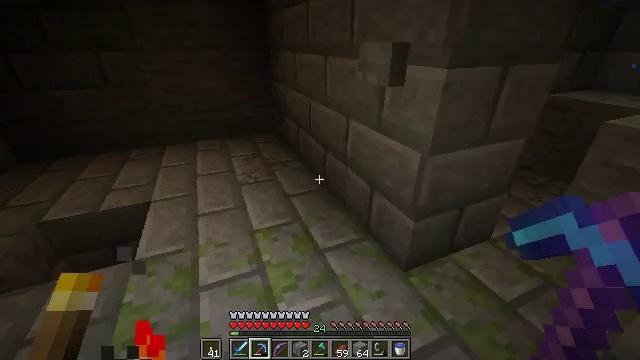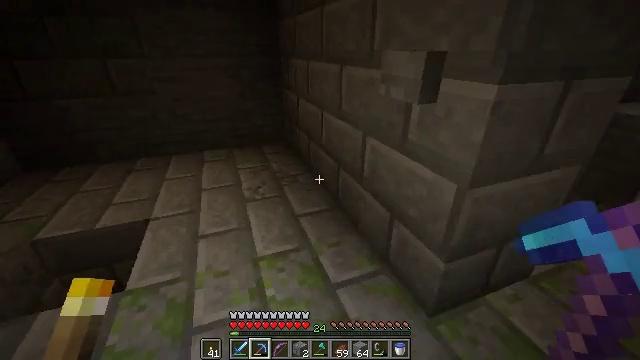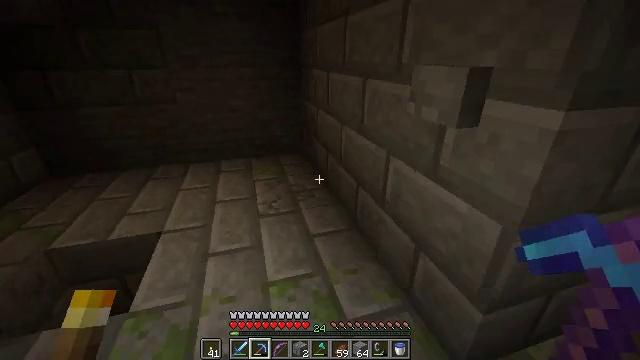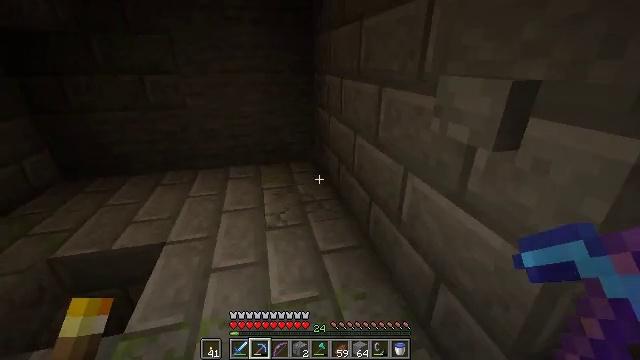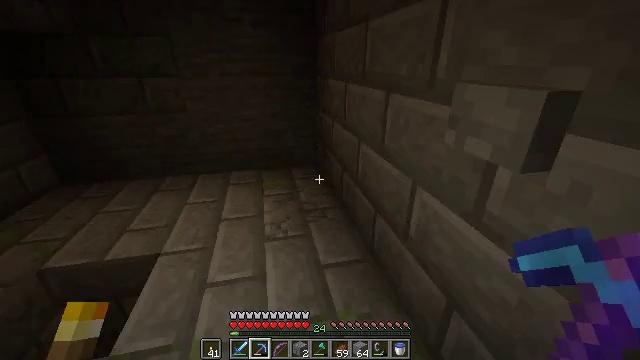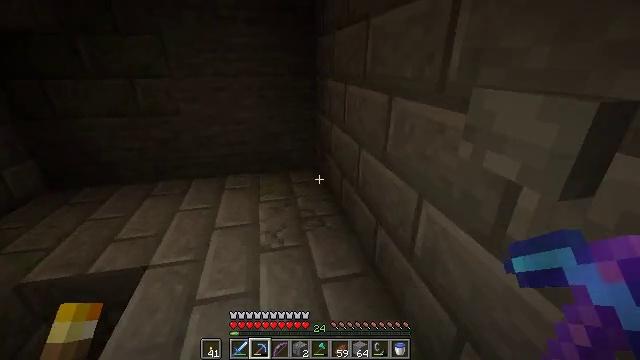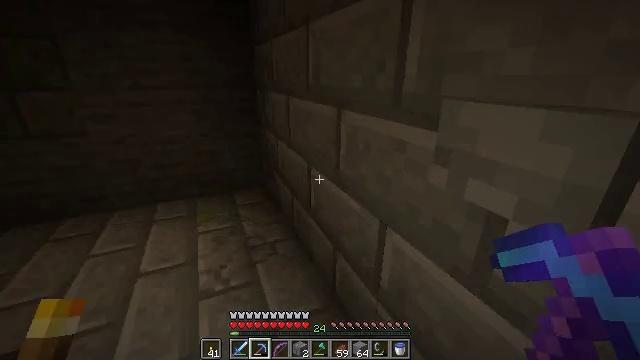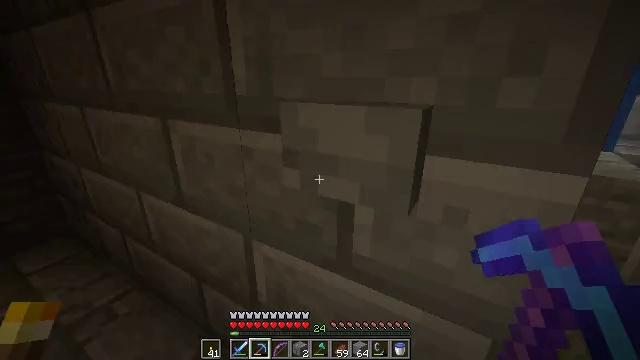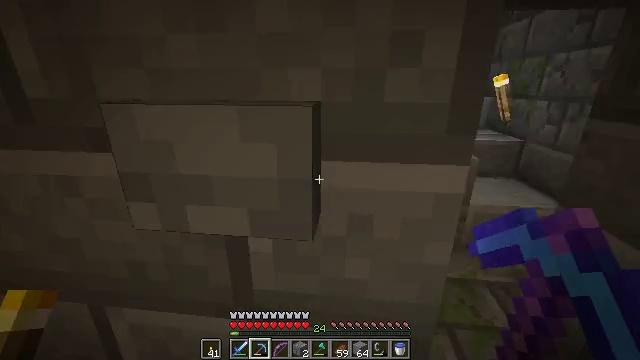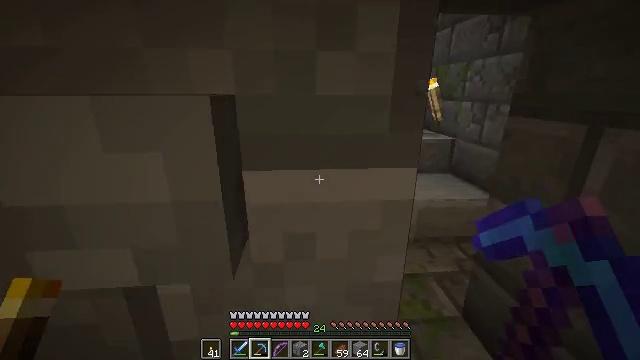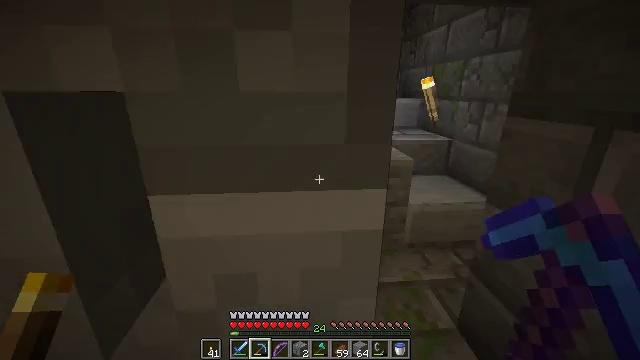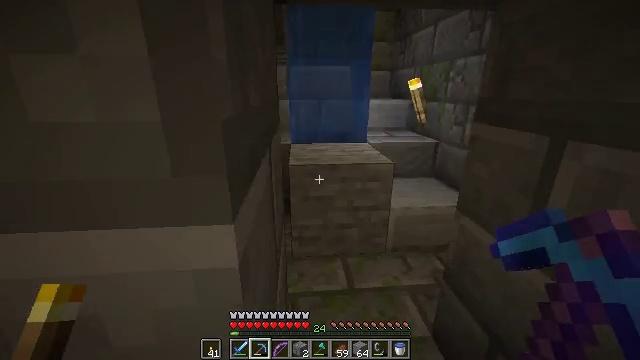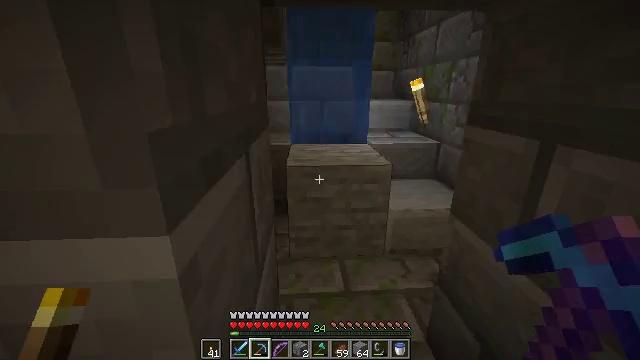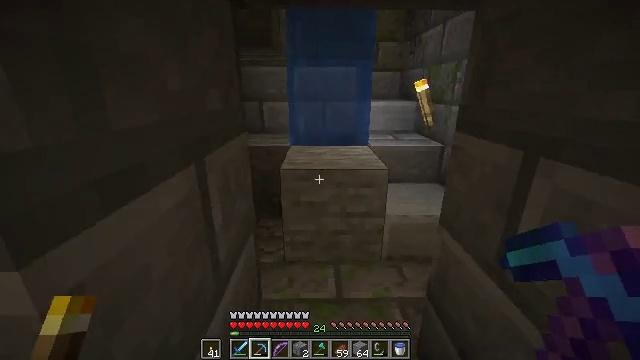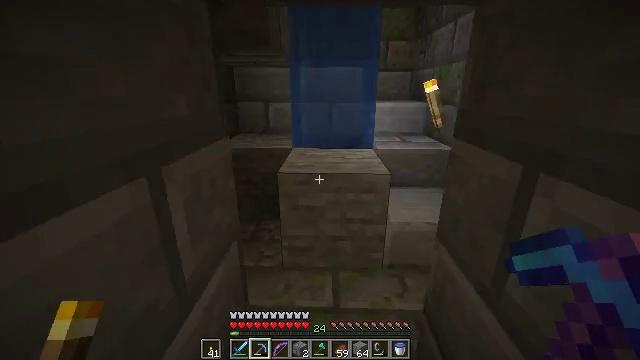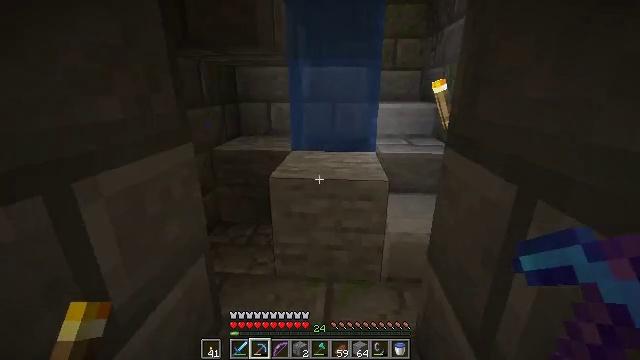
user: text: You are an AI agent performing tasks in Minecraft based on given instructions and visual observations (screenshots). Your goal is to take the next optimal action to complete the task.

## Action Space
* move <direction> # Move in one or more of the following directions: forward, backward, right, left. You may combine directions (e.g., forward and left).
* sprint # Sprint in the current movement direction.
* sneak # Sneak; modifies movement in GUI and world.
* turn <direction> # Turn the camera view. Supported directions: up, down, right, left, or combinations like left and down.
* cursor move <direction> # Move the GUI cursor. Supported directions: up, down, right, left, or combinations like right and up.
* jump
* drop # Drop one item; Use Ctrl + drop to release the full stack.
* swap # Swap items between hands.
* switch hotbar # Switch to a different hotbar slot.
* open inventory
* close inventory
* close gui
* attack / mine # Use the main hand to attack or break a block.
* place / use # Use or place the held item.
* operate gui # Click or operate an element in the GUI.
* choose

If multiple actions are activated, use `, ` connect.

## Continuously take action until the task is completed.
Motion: motion action
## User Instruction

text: Remove a cracked stone bricks from the inventory.
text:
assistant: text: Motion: move forward, turn left and up
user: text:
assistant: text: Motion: move forward, turn left and up
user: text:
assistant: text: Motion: move forward, turn left
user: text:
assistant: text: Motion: move forward
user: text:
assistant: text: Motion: move forward
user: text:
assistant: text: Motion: move forward, turn right and up
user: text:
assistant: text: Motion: move forward and move right, turn right
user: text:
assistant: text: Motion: move forward and move right, turn right and up
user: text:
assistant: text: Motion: move forward and move right, turn right
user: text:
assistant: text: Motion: move forward and move right
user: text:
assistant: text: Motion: move forward and move right
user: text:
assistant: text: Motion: move forward and move right, turn left
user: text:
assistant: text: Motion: move forward and move right, turn left
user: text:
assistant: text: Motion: move forward and move right, turn left
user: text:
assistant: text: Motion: move forward and move right, turn left
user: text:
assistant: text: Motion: move forward and move right, turn left
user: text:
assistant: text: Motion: move forward and move right, turn left
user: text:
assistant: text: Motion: move forward, turn left
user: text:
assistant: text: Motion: move forward, turn left
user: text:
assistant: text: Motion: move forward, turn left
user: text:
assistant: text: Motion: move forward, turn left
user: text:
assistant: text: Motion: move forward, turn left
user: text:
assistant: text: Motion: move forward, turn left
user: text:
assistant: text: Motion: move left, turn left
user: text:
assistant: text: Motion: move left, turn left
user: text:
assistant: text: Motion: move left, turn left
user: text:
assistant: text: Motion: move left
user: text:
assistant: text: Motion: move forward and move left
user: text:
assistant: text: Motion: move forward and move left
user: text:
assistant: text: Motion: move forward and move left